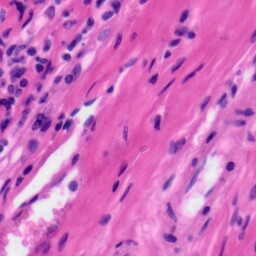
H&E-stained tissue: Tonsil